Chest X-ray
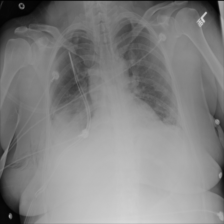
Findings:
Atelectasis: positive
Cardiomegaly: negative
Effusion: negative
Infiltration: negative
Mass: negative
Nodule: negative
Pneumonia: negative
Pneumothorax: positive
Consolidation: positive
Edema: negative
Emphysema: positive
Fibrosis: negative
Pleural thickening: negative
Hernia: negative